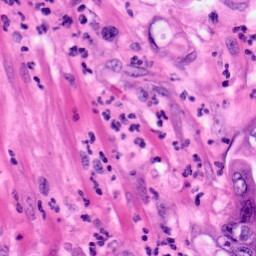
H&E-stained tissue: Pancreatic